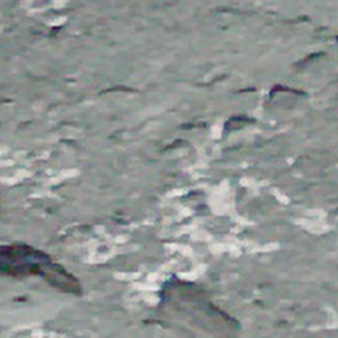
Label: other